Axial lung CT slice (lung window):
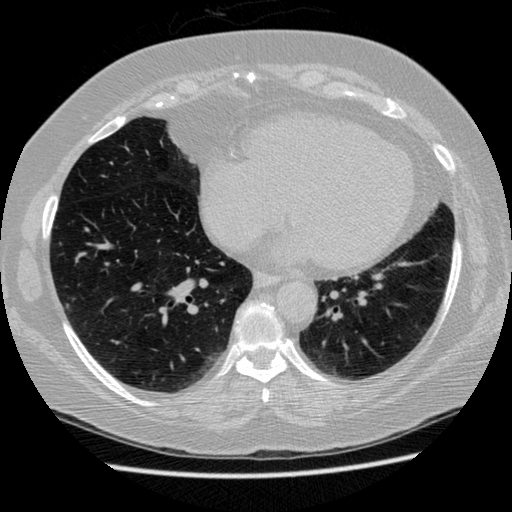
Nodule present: no